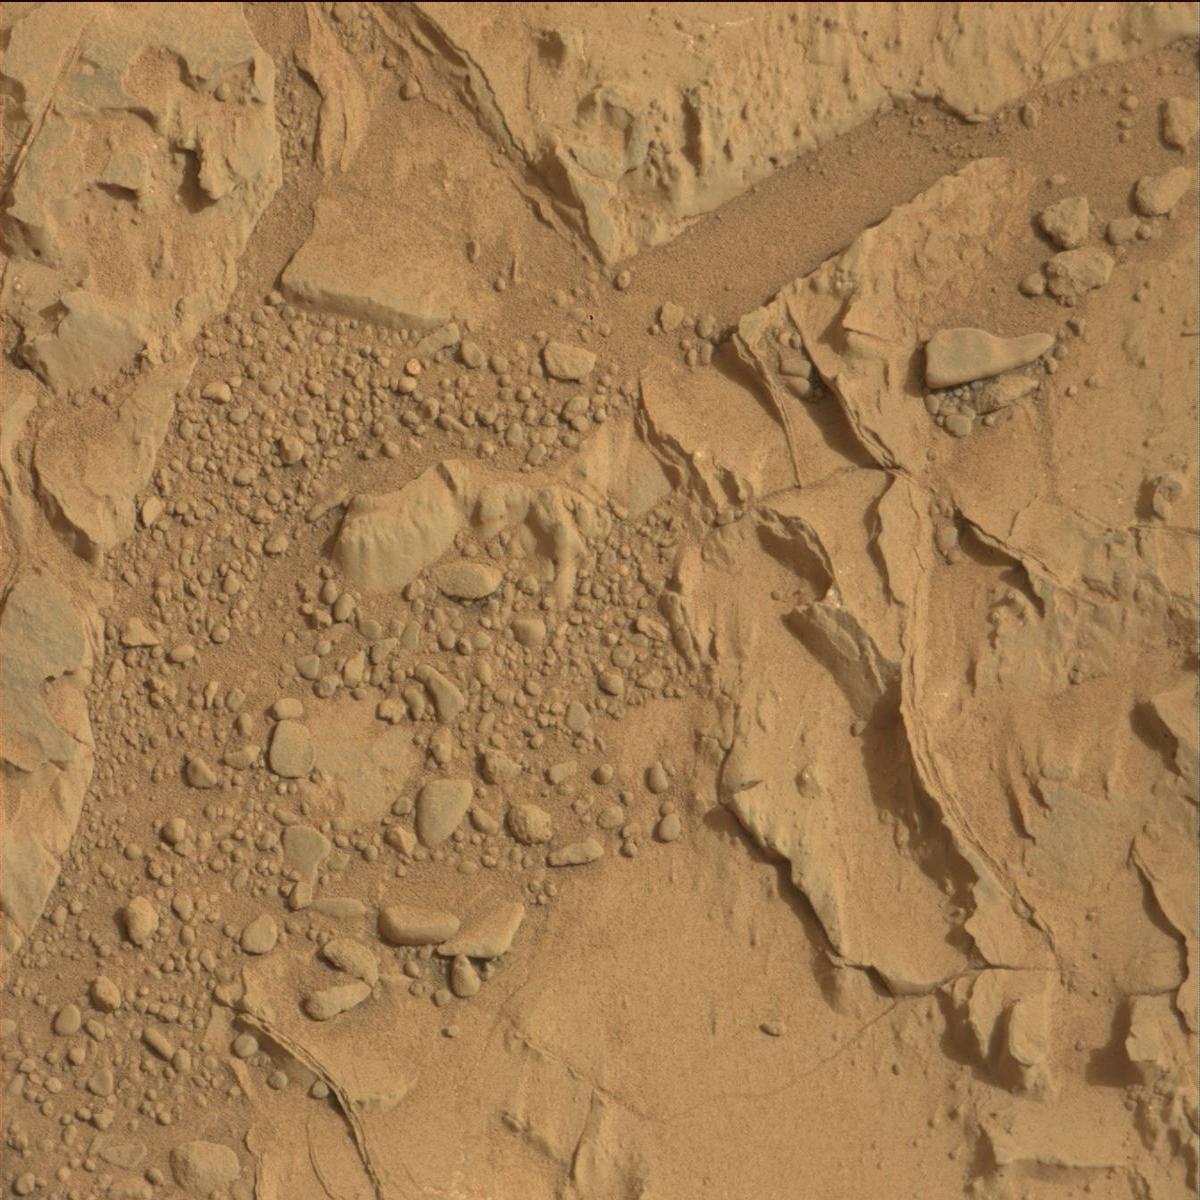
Terrain classes present: Bedrock, Rock, Sand / Soil